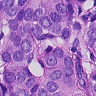
Metastatic tissue present: yes